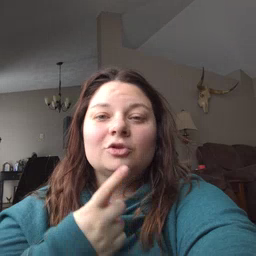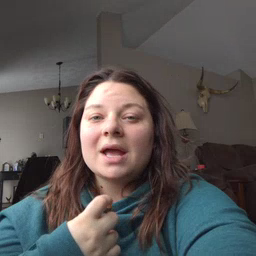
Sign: red